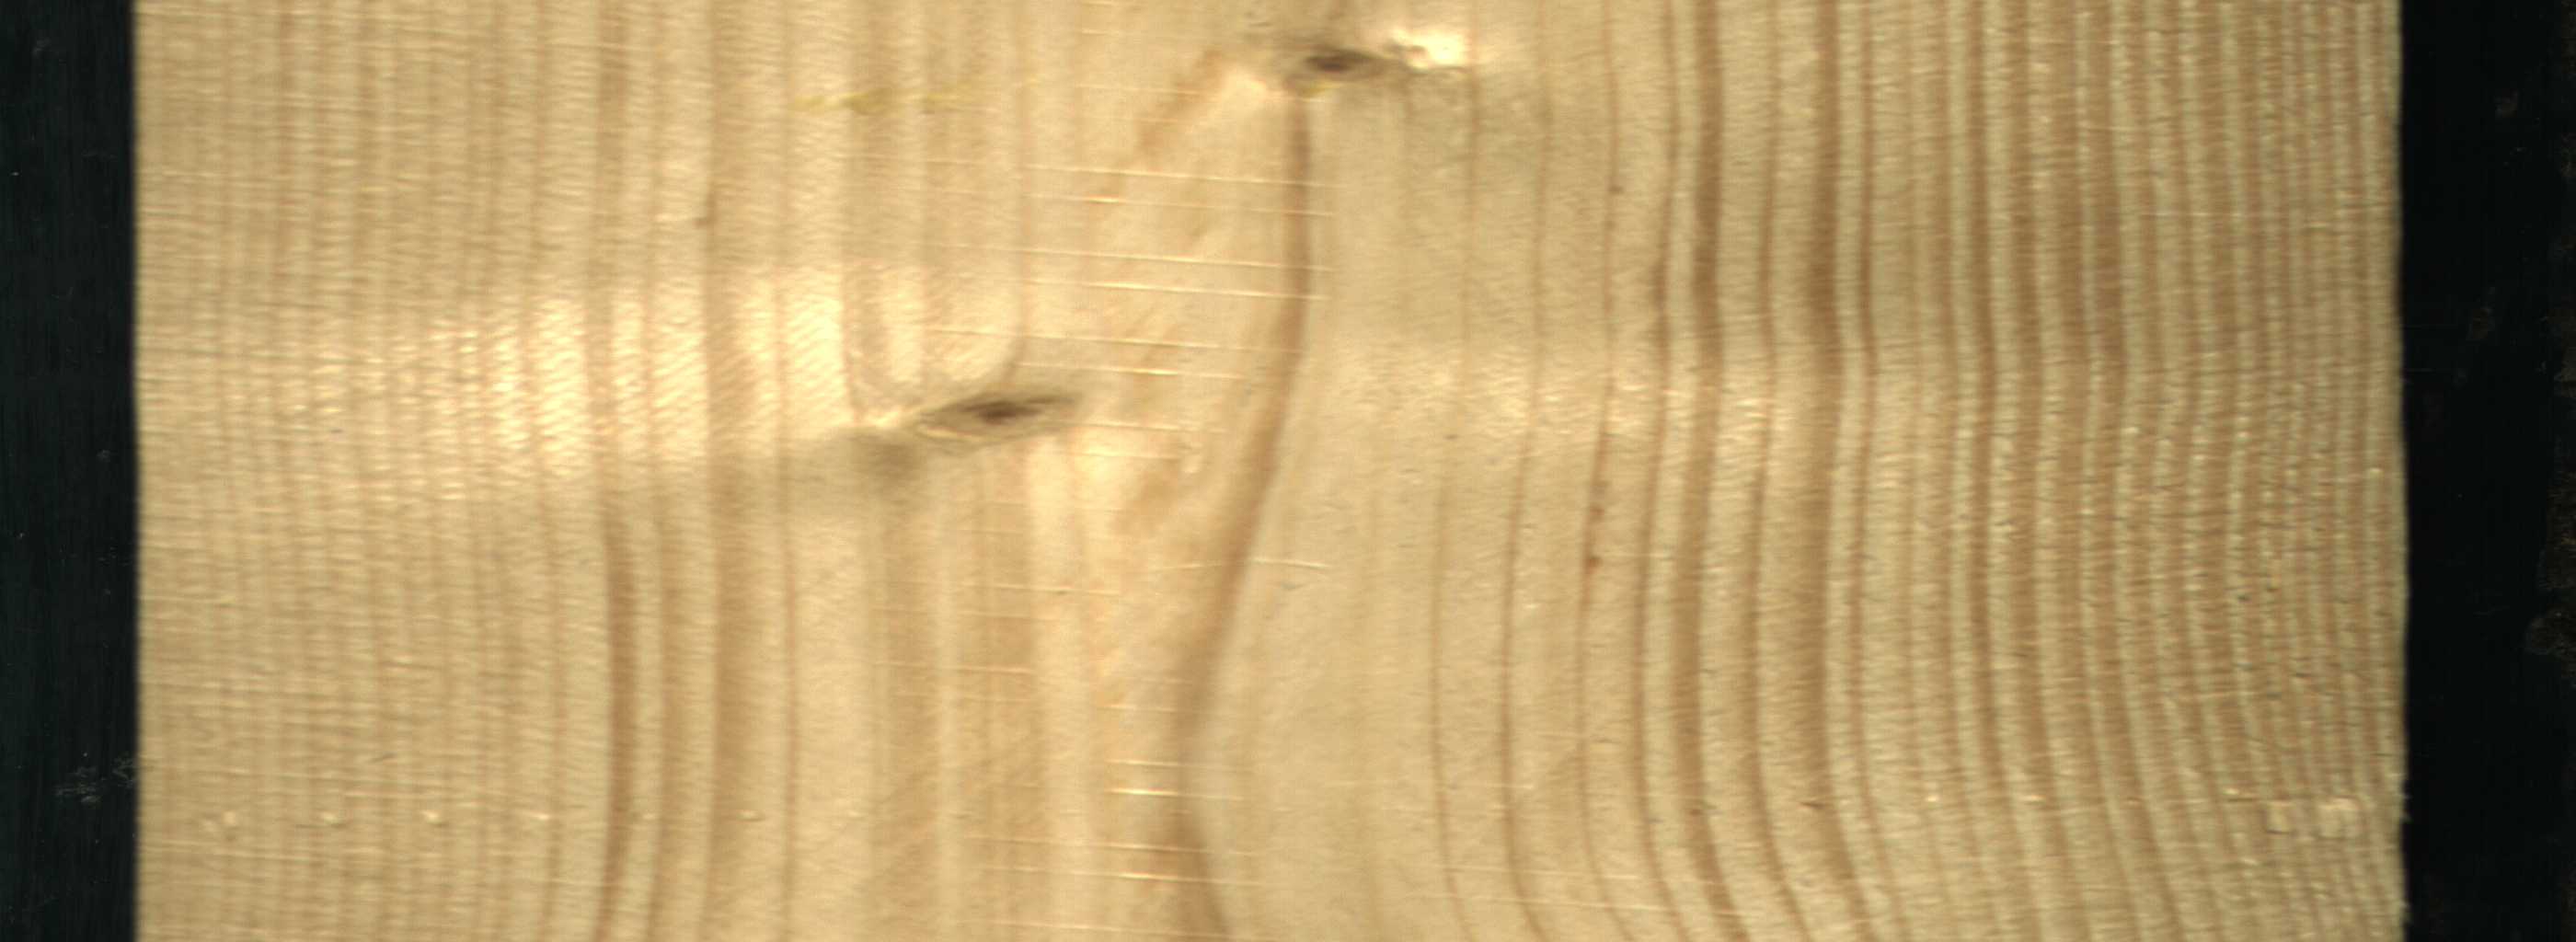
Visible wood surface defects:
Live_Knot
Live_Knot